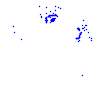
Particle: proton